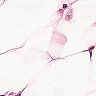
Metastatic tissue present: yes